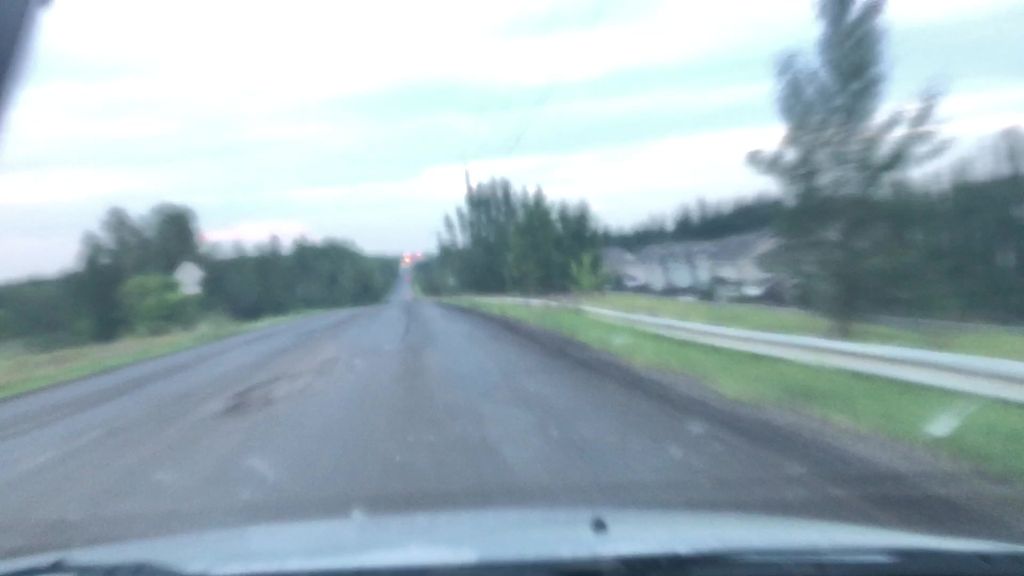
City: edmonton